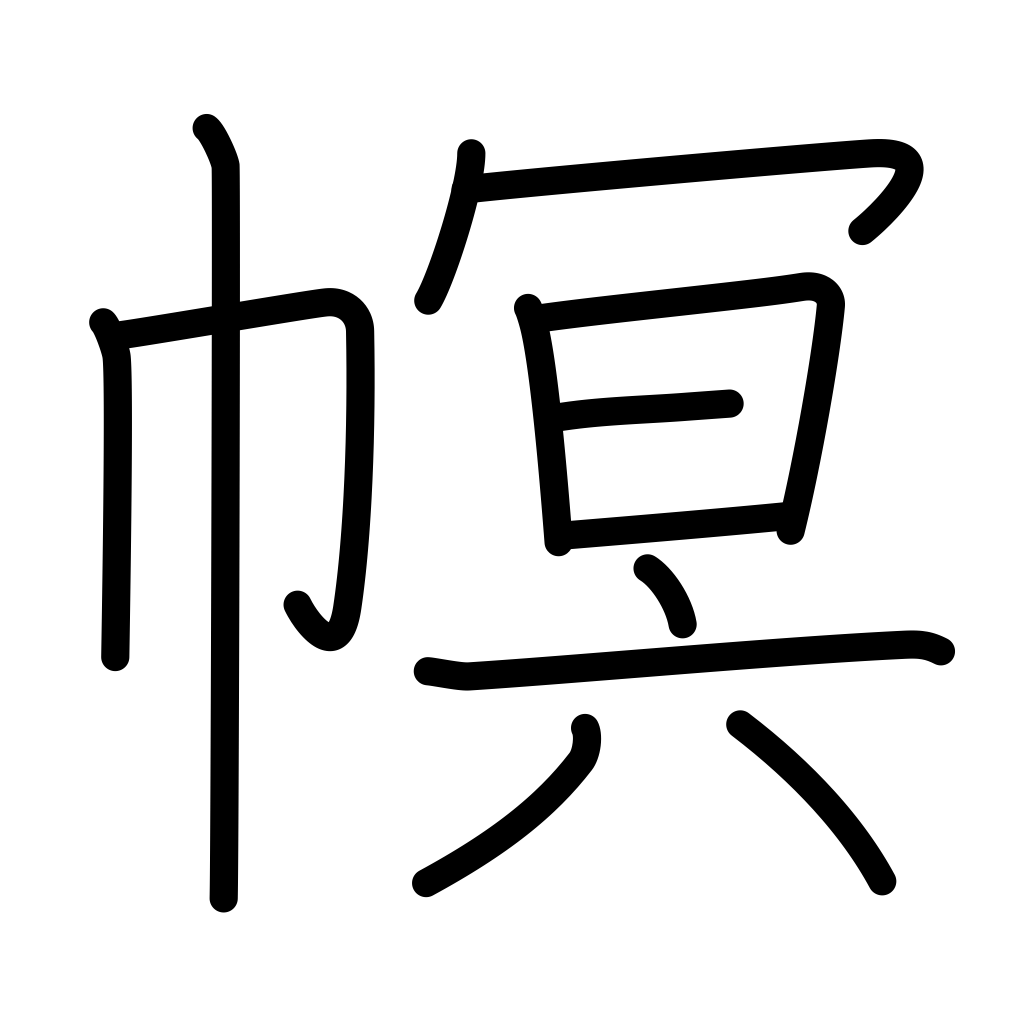
Meaning: cloth covering